Chest X-ray. View position: PA
Patient age: 16
Patient sex: F
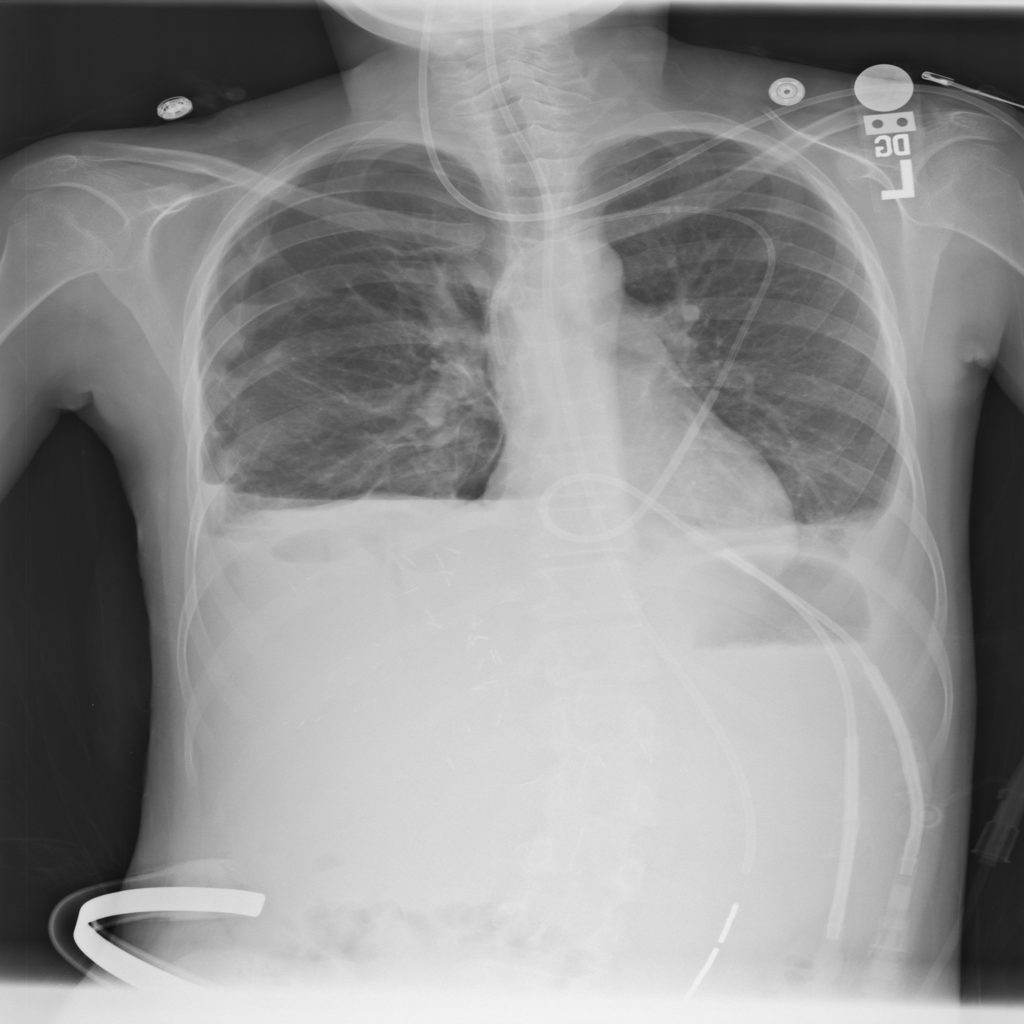
Finding: Pneumothorax